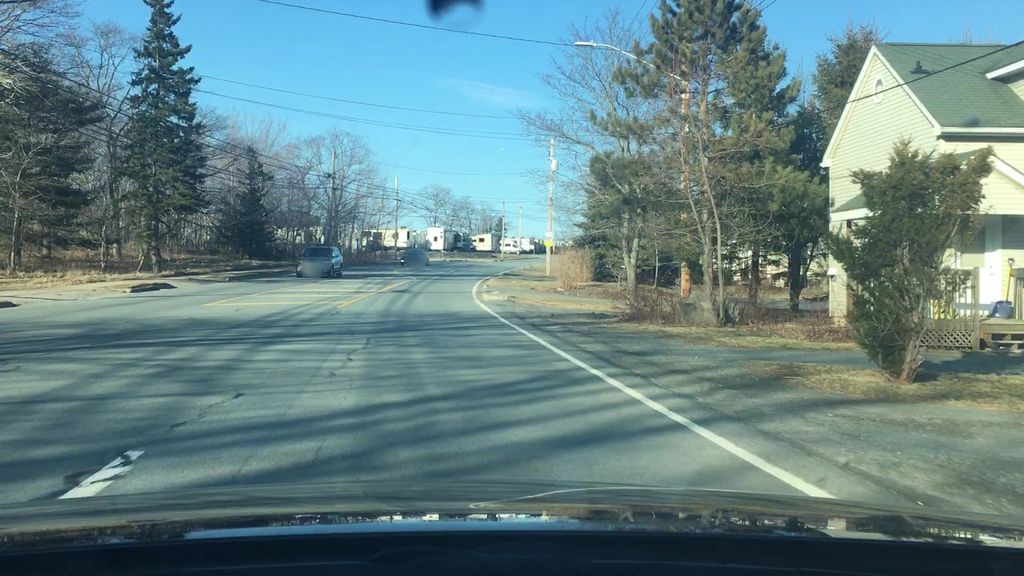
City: halifax